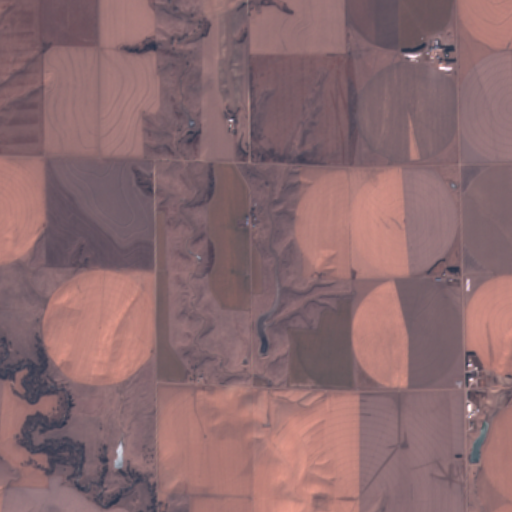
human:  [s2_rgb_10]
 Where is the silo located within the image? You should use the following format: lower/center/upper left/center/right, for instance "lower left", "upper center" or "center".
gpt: The silo is located in the lower right of the image.
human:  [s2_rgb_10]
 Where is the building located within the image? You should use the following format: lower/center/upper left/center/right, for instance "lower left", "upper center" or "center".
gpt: The building is located in the lower right of the image.
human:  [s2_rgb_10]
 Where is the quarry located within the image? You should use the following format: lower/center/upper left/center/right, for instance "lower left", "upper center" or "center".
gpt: There is no quarry in the image.